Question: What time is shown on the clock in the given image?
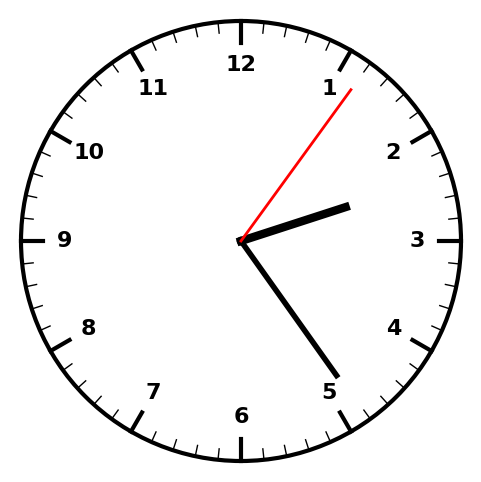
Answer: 02:24:06